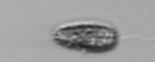
Label: Pseudochattonella_farcimen